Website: slack
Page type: billing-address
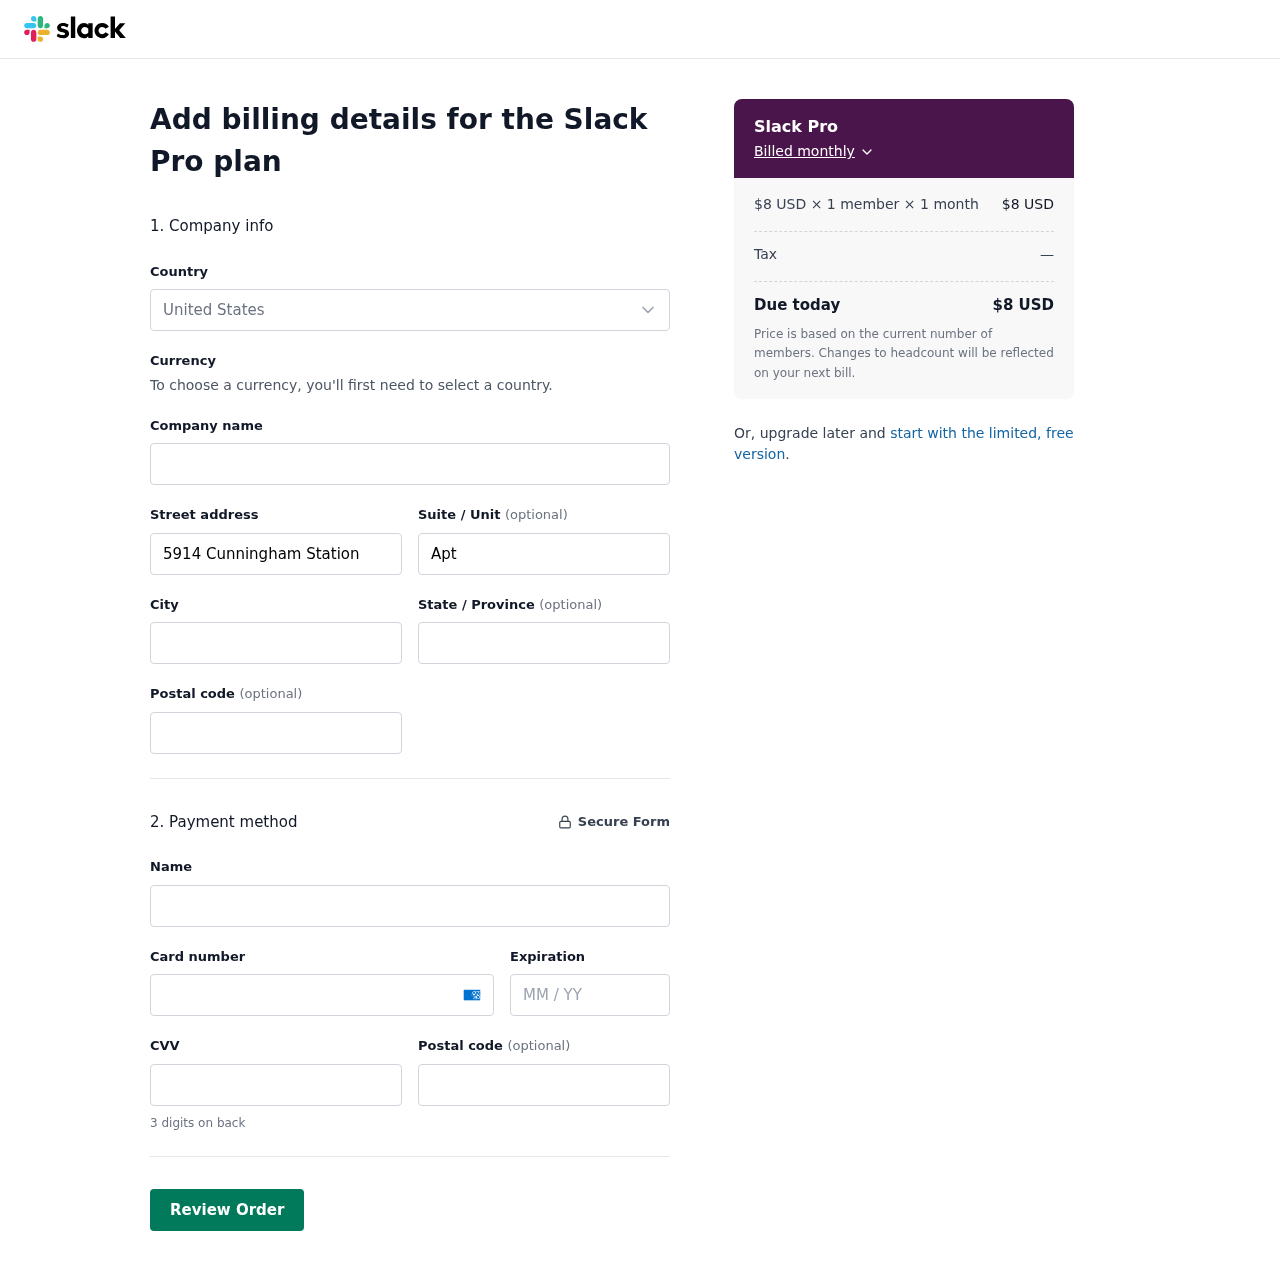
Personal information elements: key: PII_CARD_CVV
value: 6039
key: PII_CARD_EXPIRY
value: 11/30
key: PII_CARD_NUMBER
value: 3414 1411 0895 316
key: PII_CITY
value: Port Dana
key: PII_COUNTRY
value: United States
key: PII_FULLNAME
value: Michelle Conley
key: PII_POSTCODE
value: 42880
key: PII_POSTCODE2
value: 64739
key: PII_STATE
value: MH
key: PII_STREET
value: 5914 Cunningham Station
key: PII_STREET2
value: Apt. 726
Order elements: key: ORDER_PLAN_PRICE
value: $8 USD
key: ORDER_NUM_MEMBERS
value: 1 member
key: ORDER_NUM_MONTHS
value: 1 month
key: ORDER_SUBTOTAL
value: $8 USD
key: ORDER_TAX
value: —
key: ORDER_TOTAL
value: $8 USD